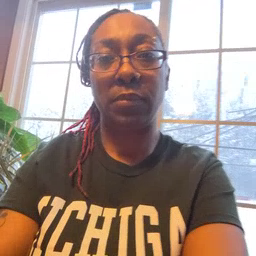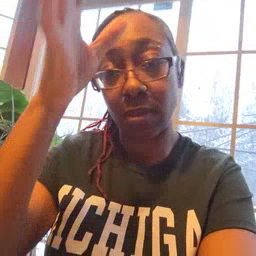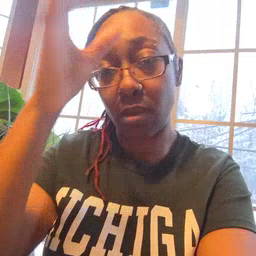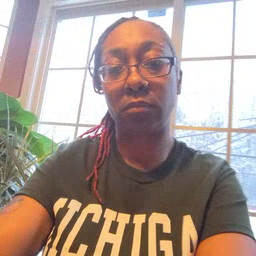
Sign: dad